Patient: sex M, age 29
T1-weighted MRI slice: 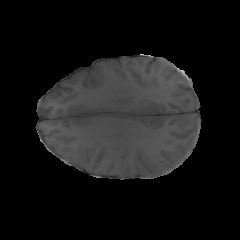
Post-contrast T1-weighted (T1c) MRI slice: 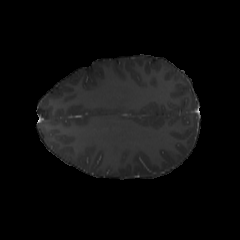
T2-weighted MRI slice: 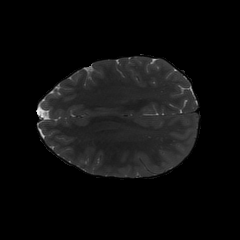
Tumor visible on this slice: no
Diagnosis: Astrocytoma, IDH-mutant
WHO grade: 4